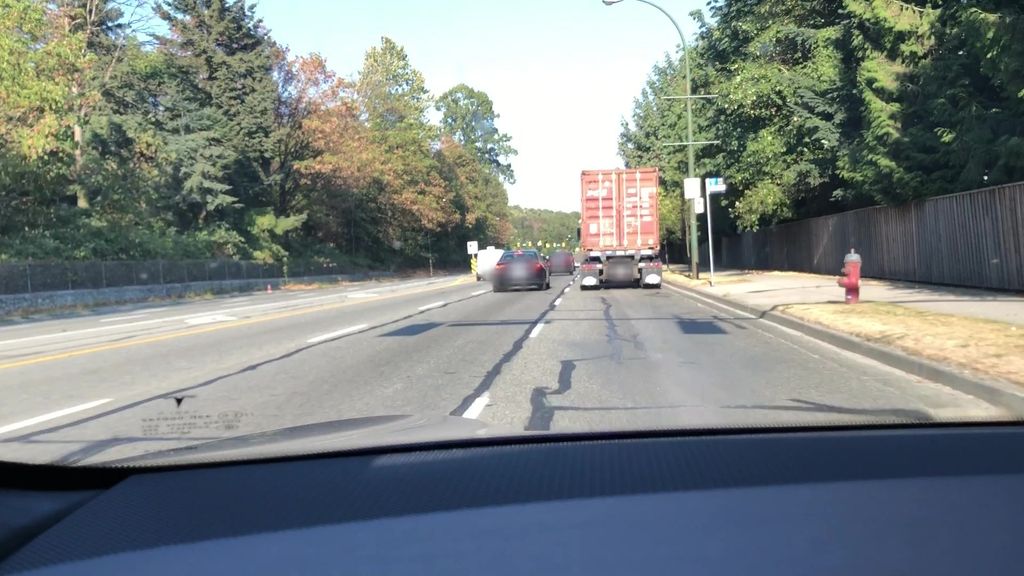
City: vancouver